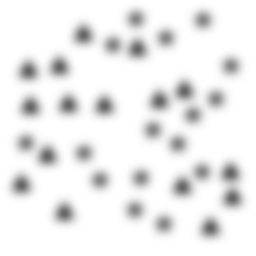
Squares: 0
Triangles: 16
Stars: 16
Total shapes: 32